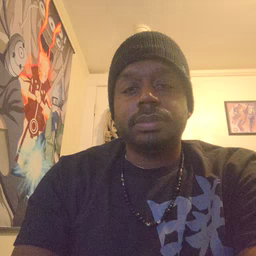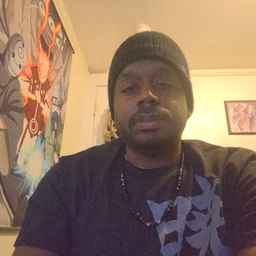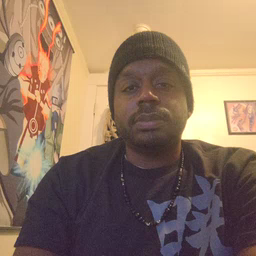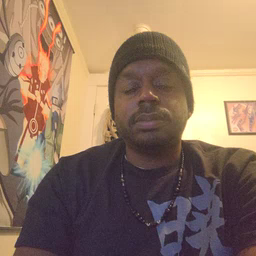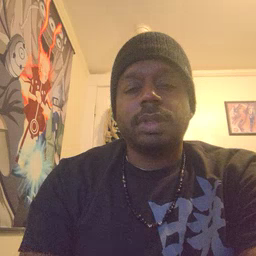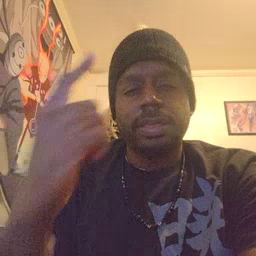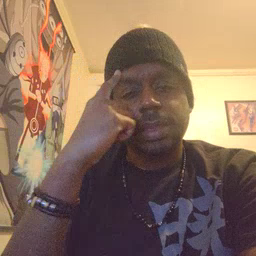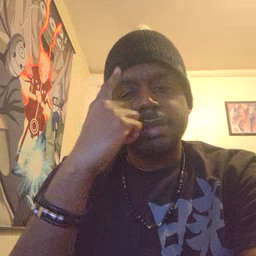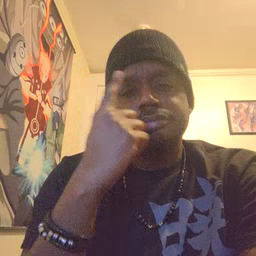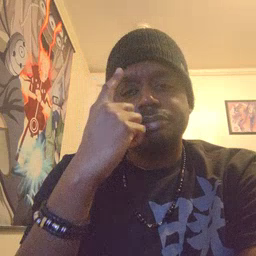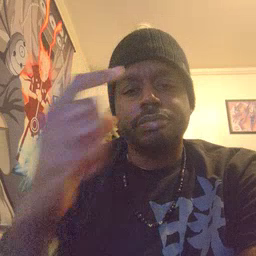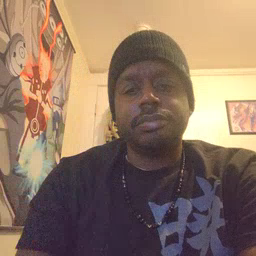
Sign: think